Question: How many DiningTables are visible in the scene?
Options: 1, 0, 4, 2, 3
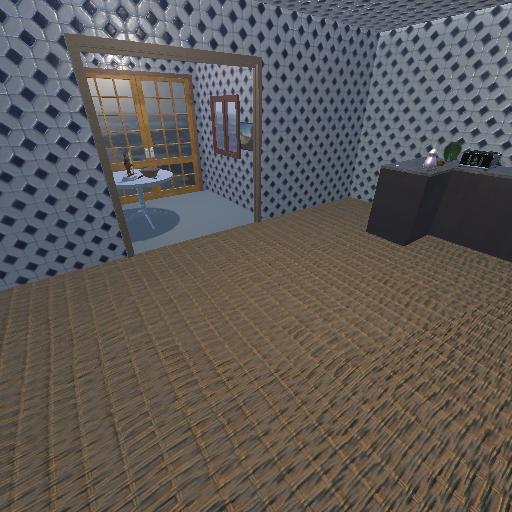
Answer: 1